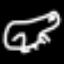
Label: frog